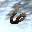
Label: 6